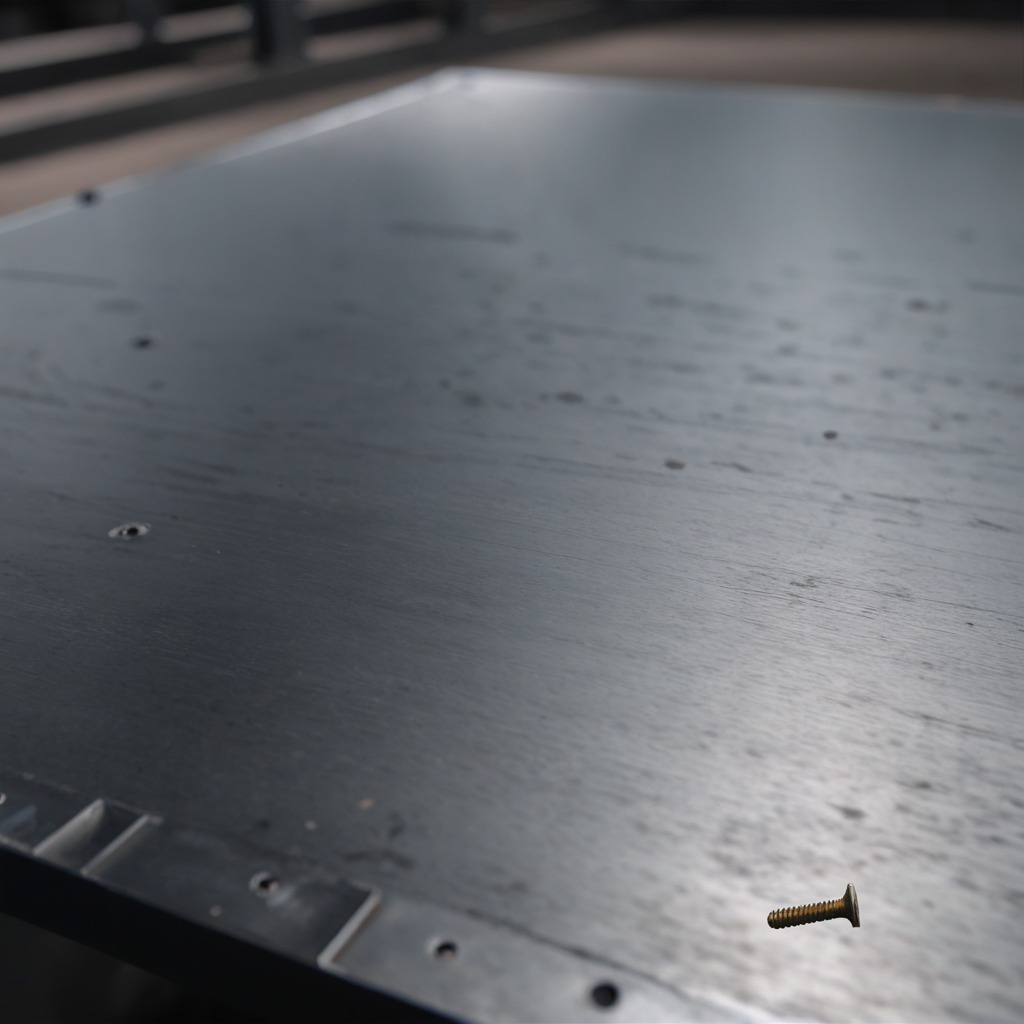
A metal screw is lying on a cold steel table in a mining workshop.